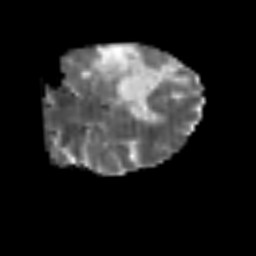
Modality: MD
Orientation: coronal
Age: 65
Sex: female
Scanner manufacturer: siemens
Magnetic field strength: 3 T
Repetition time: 3.2 s
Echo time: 0.081 s